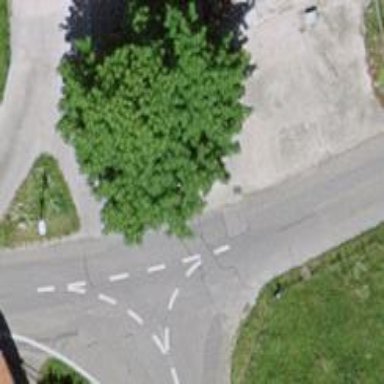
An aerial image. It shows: Tertiary road.